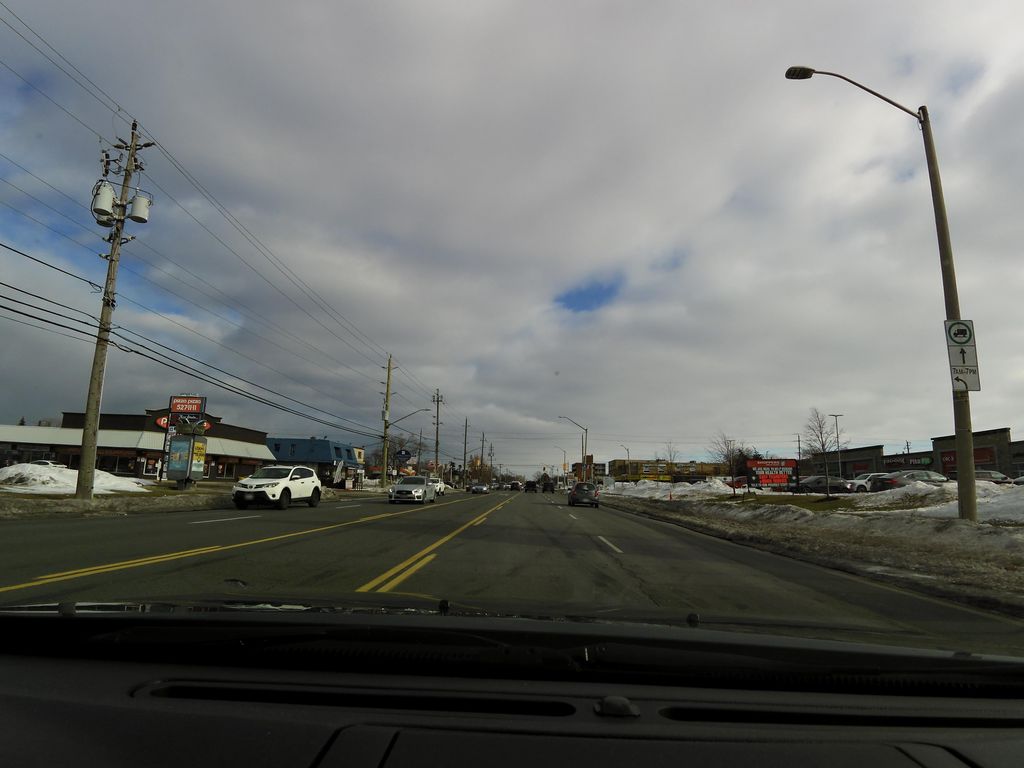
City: hamilton